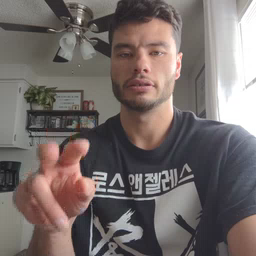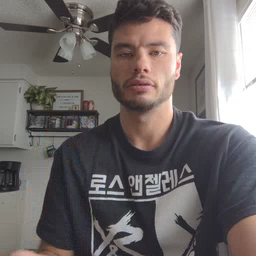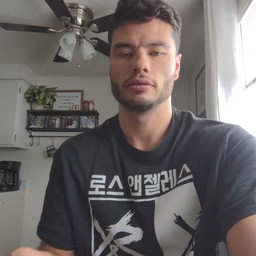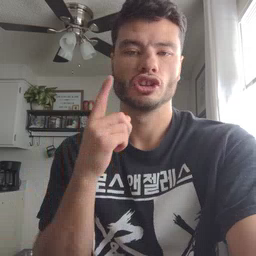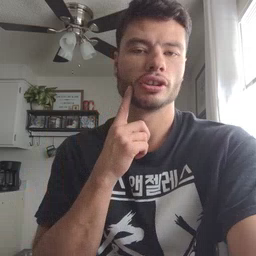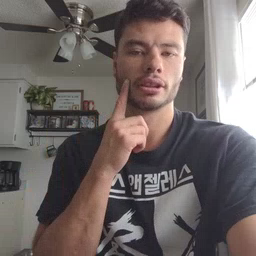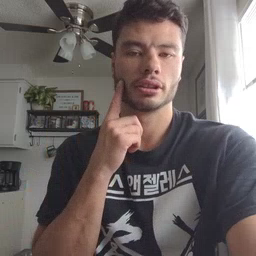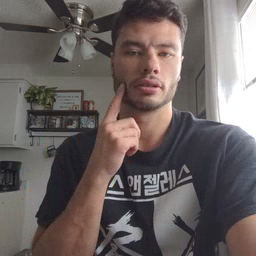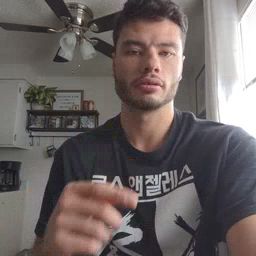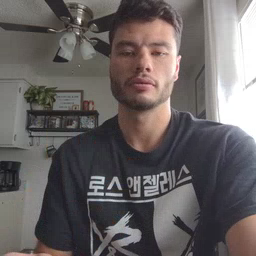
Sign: cheek